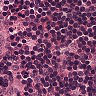
Metastatic tissue present: no